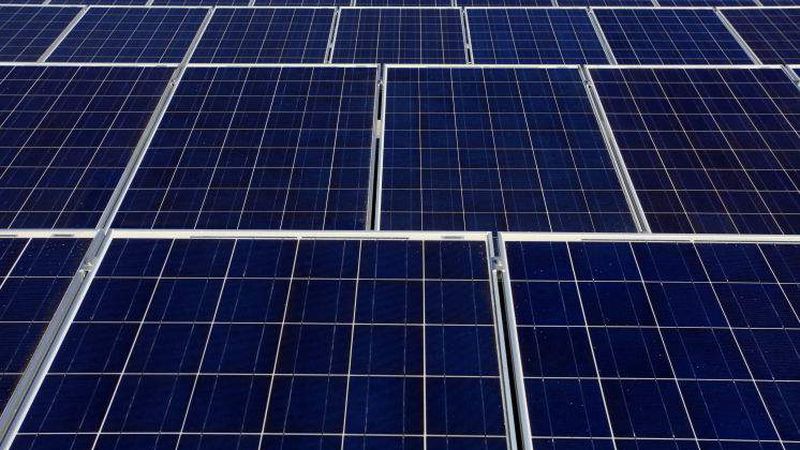
Label: Clean